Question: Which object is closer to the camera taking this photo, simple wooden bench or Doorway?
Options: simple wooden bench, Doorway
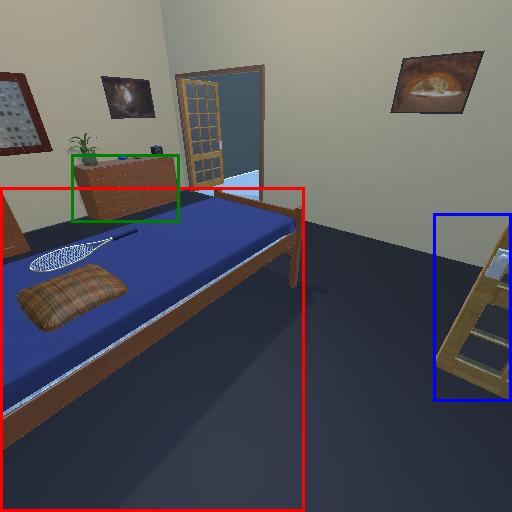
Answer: simple wooden bench